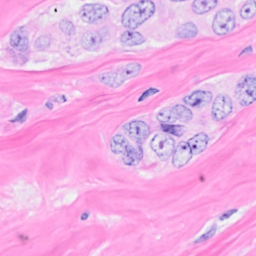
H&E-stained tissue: Breast